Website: apple
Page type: customer-info-address
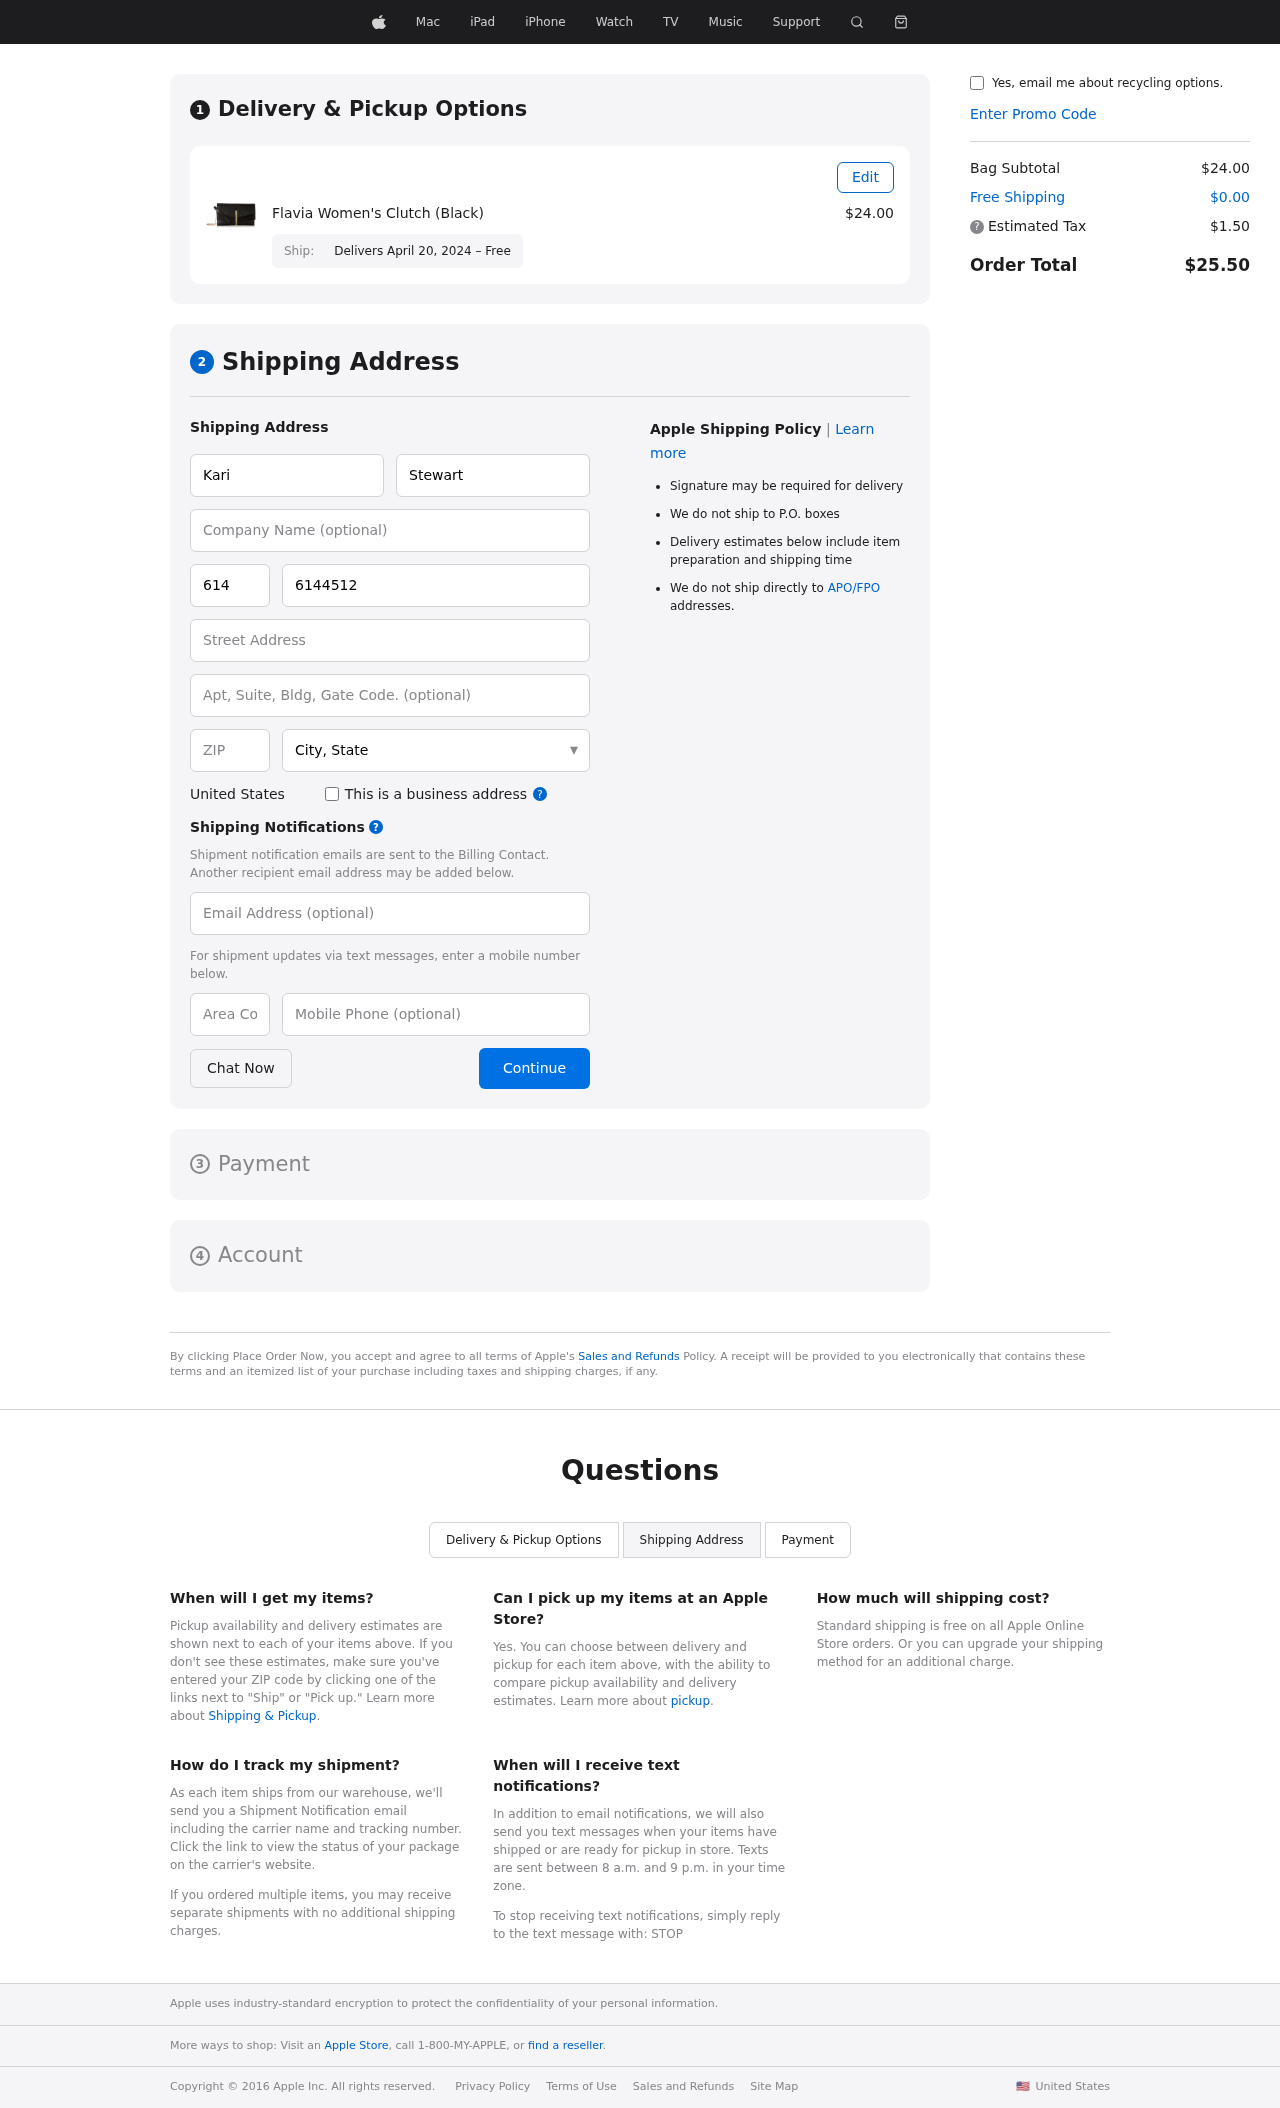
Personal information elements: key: PII_CITY_STATE
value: New Luismouth, WV
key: PII_COUNTRY
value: United States
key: PII_EMAIL
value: kstewart@yahoo.com
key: PII_FIRSTNAME
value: Kari
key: PII_LASTNAME
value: Stewart
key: PII_PHONE
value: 6144512765
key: PII_PHONE_AREA
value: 614
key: PII_POSTCODE
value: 80887
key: PII_STREET
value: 88458 Zavala Fall
Product elements: key: PRODUCT1_NAME
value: Flavia Women's Clutch (Black)
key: PRODUCT1_PRICE
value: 24
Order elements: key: ORDER_DELIVERY_DATE
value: Delivers April 20, 2024 – Free
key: ORDER_SUBTOTAL
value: $24.00
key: ORDER_SHIPPING_COST
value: $0.00
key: ORDER_TAX
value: $1.50
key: ORDER_TOTAL
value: $25.50